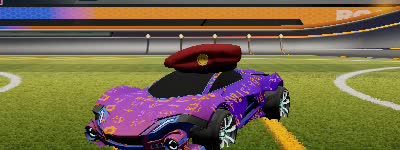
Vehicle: werewolf